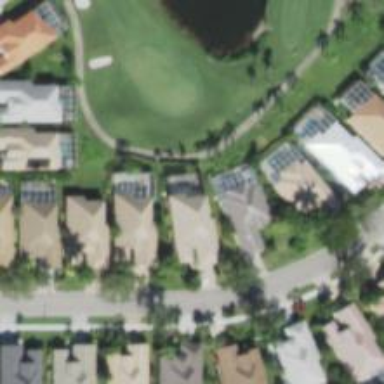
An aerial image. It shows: Path for both roads and golfers.